Interaction volume radius: 10 \u00c5
Interaction volume height: 20 \u00c5
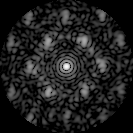
Disorder parameter: 0.6044